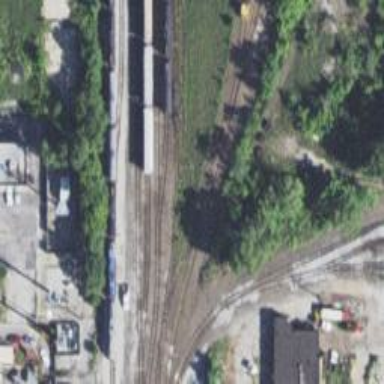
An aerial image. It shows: Abandoned railway spur.